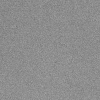
Atmospheric dust classification: dusty